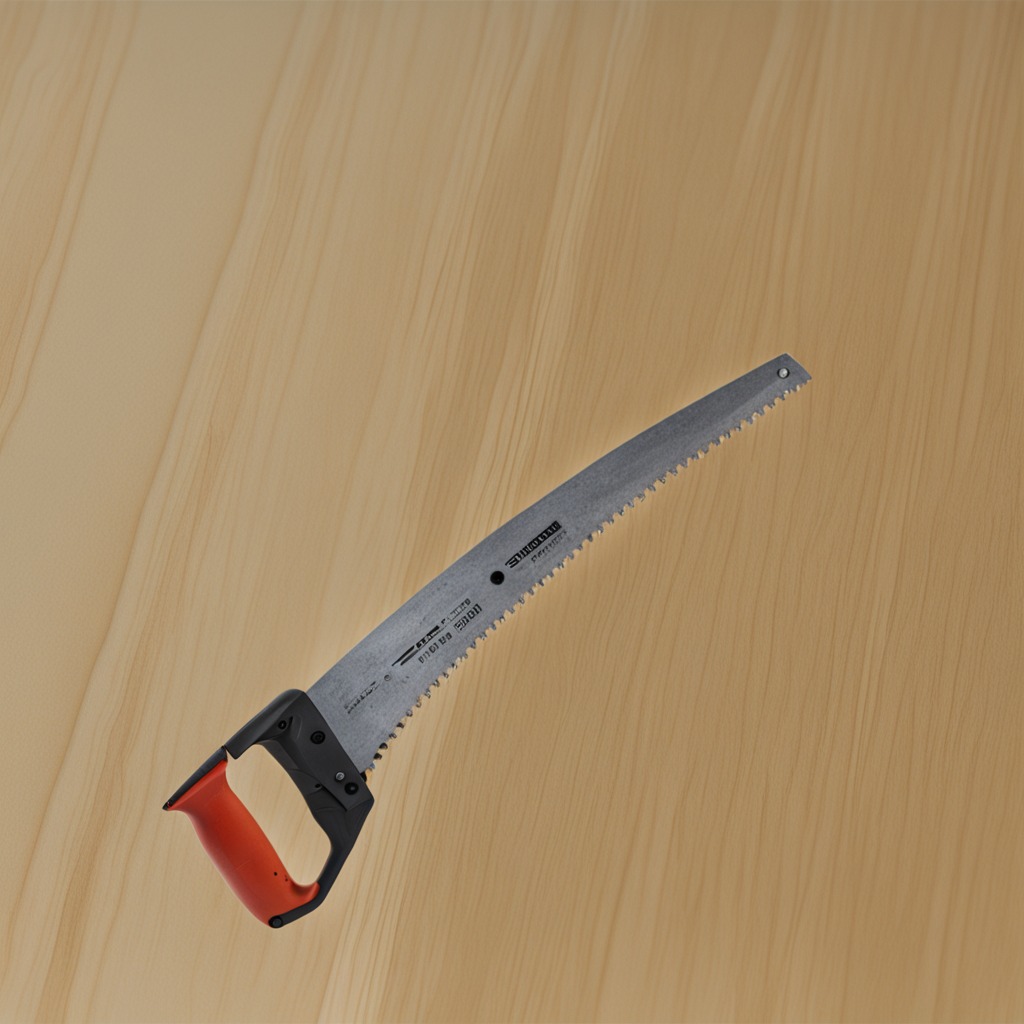
A handheld metal saw lies on a plywood surface in a paint workshop lit by afternoon window light.